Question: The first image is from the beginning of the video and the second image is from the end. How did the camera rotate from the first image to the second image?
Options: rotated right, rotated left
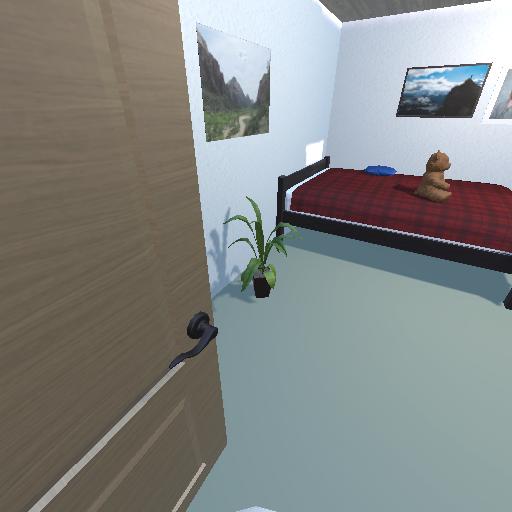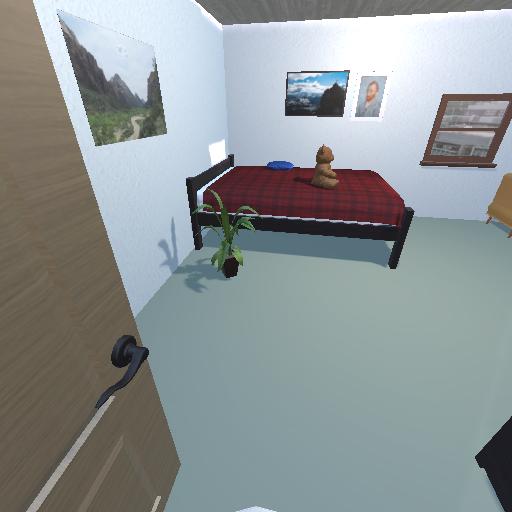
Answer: rotated right